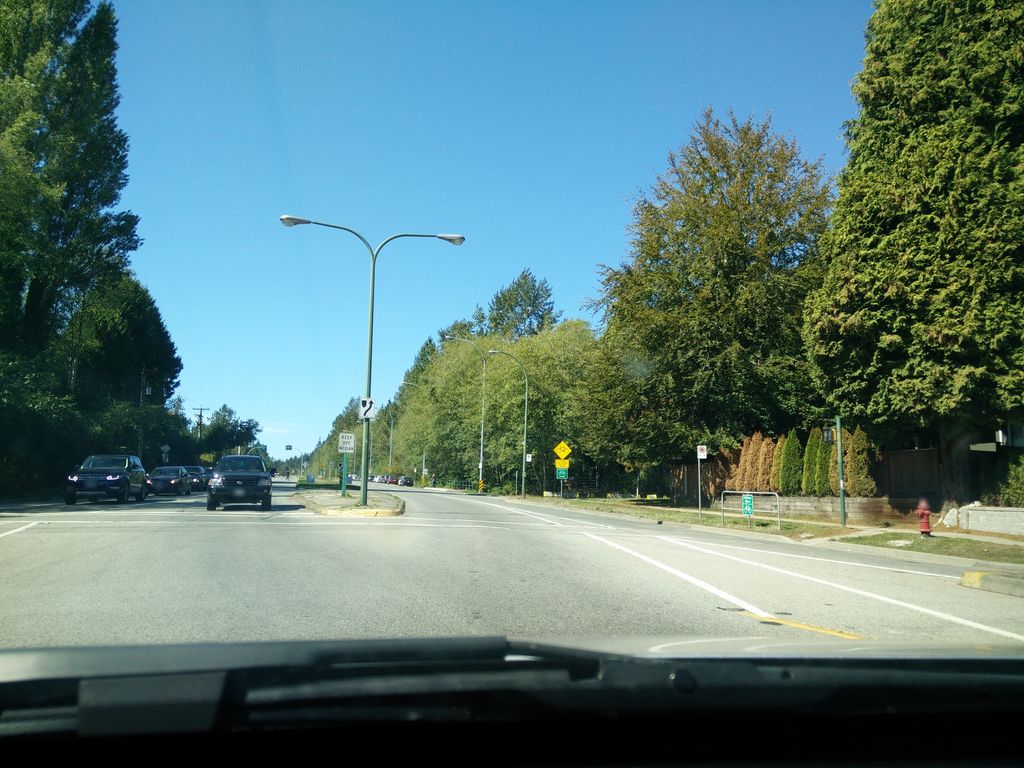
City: vancouver